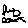
Label: bird